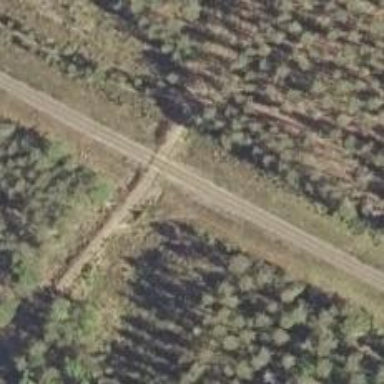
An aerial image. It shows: Level crossing along the railway.